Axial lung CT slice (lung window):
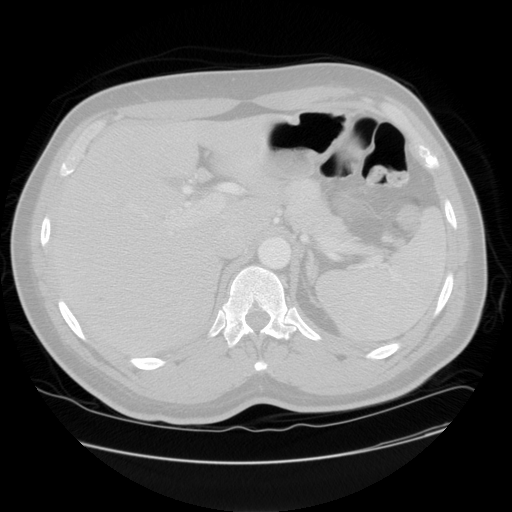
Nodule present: no